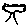
Label: tree